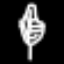
Label: leaf